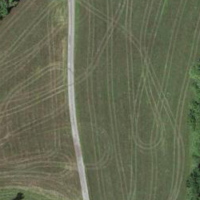
EUNIS habitat code: 52
Species observed at this site:
Ajuga pyramidalis